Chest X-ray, PA view. Patient: 53 years old, sex M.
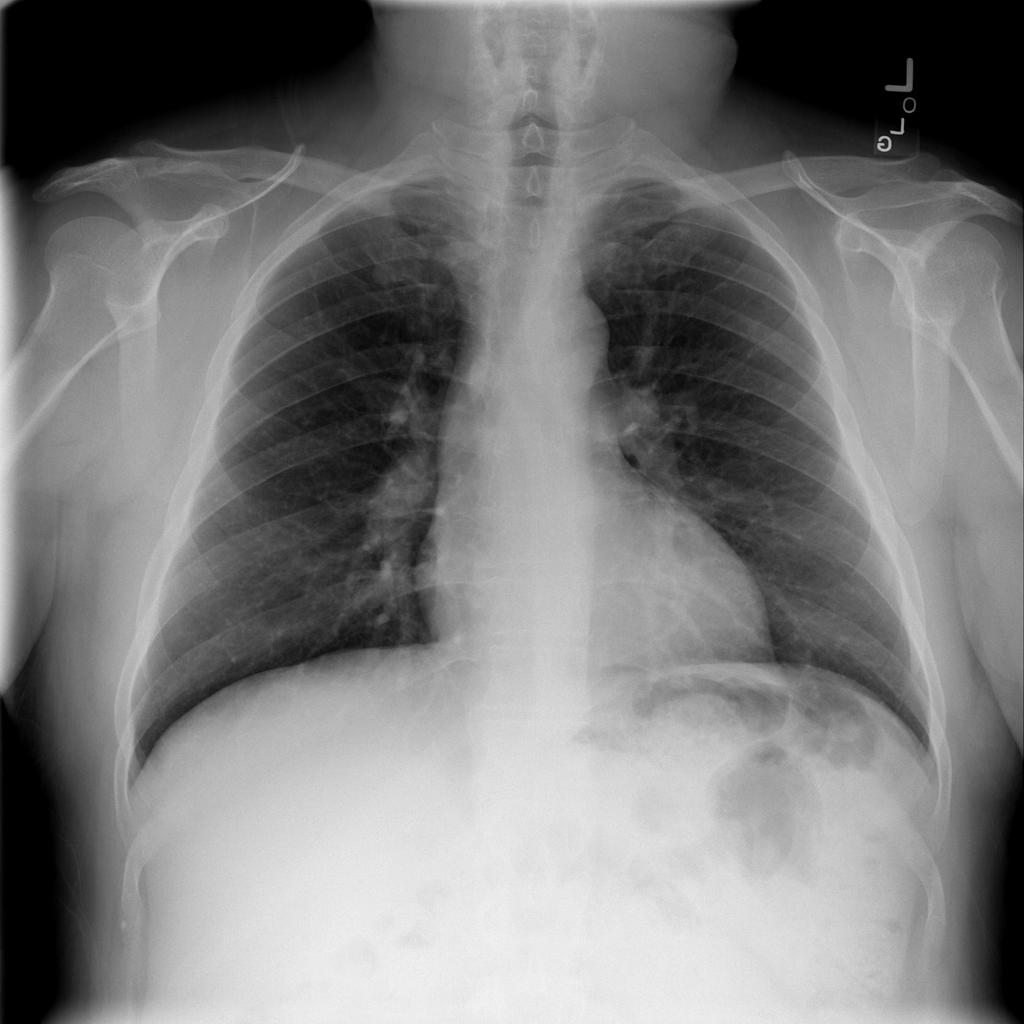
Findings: No Finding